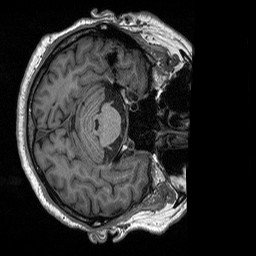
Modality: T1w
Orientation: axial
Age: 74
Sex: male
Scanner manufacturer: siemens
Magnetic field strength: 3 T
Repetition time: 2.4 s
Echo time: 0.00226 s